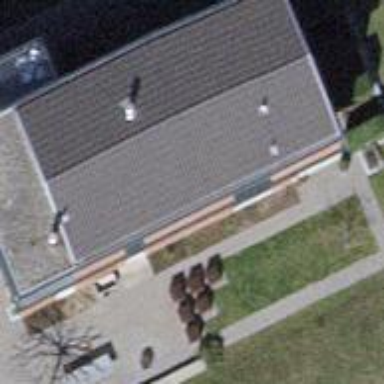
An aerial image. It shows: Residential building.